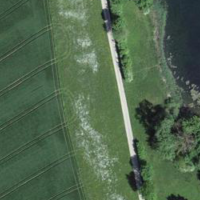
EUNIS habitat code: 23
Species observed at this site:
Podiceps cristatus
Cygnus olor
Anas platyrhynchos
Sylvia borin
Hirundo rustica
Delichon urbicum
Passer montanus